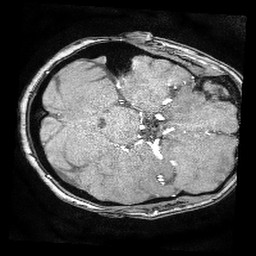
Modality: angio
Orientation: axial
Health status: ill
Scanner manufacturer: philips
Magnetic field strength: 3 T
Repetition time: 0.023 s
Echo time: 0.003454 s